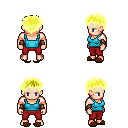
a pixel art fantasy rpg character, male body template, human, light skin, teal pirate shirt, red pants, gold bedhead hairstyle, leather bracers, brown slippers, four views (front, back, left, right), 2x2 character sprite sheet, small pixel art, hard edges, no anti-aliasing